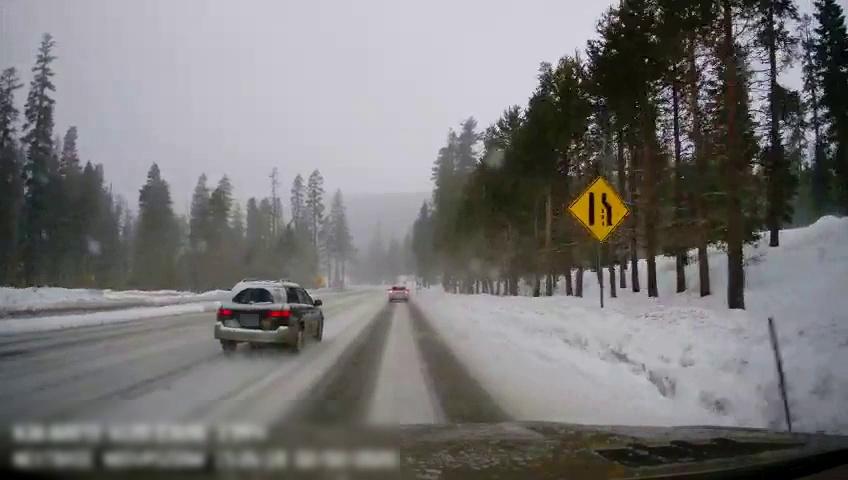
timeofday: Day
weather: Snowy
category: Drivable Space
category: Vehicles | SUV
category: Vehicles | SUV
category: Traffic | Signs